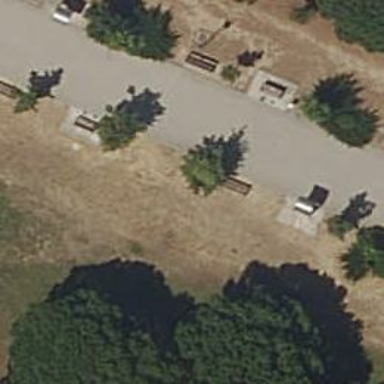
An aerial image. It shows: Bench for seating.